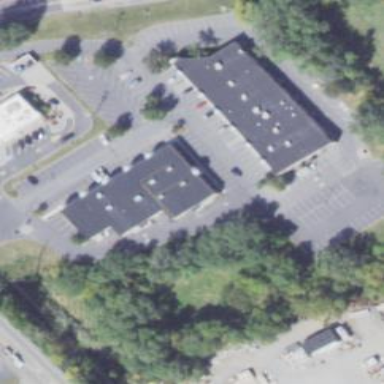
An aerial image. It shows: Retail building.